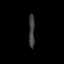
Tissue: prostate
Cell type: T cells
Senescence score: 0.8117
Nuclear area (px): 190
Mean DAPI intensity: 62.432